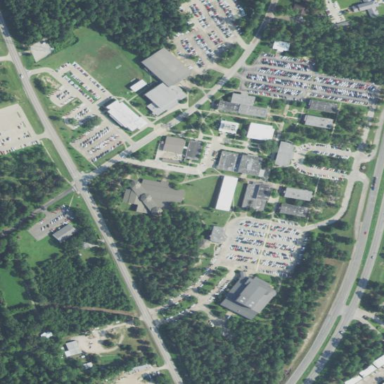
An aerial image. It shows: College or university.